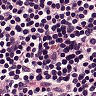
Metastatic tissue present: no